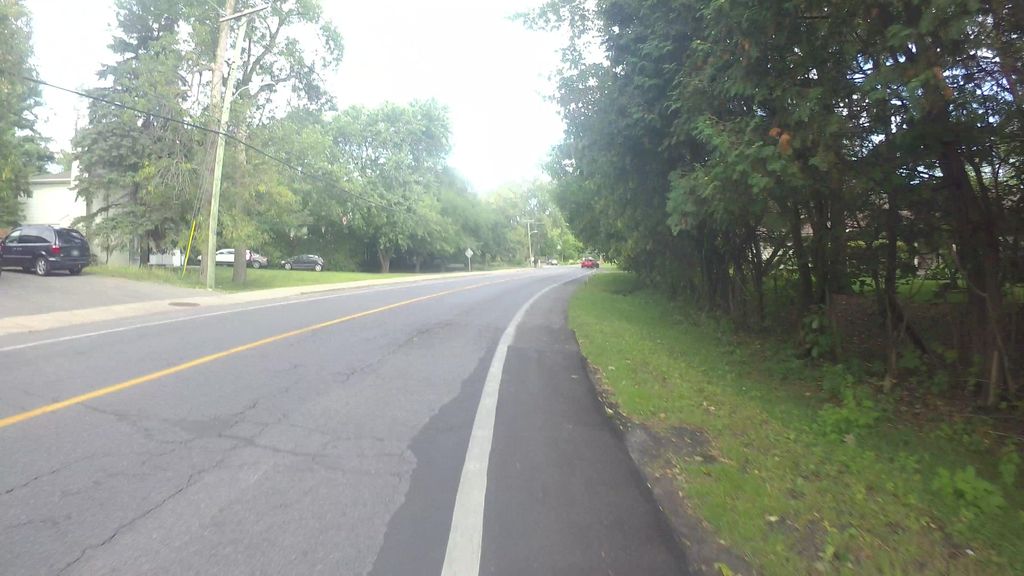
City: montreal